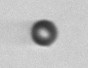
Label: bead